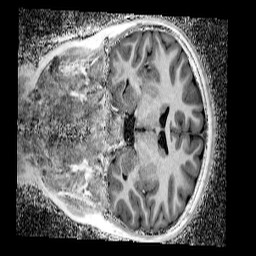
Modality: UNIT1_denoised
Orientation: coronal
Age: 10
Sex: female
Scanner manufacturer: siemens
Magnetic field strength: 3 T
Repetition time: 4 s
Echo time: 0.00299 s